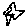
Label: star